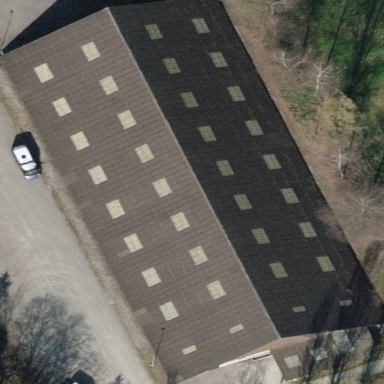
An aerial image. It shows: Riding hall for equestrian sport.